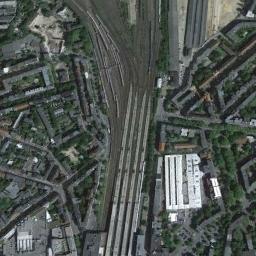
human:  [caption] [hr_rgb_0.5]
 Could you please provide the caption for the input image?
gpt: The railway station is next to some buildings and trees .

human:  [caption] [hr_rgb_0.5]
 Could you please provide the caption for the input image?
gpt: The railway station with some railways is surrounded by some other buildings and trees .

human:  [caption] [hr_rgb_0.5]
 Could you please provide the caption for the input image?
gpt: Many buildings are beside the railway station .

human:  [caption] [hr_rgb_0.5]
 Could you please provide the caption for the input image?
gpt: There is a railway station in the crowded city .

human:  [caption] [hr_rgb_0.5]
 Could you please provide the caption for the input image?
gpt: There are many buildings and green trees around the white railway station .